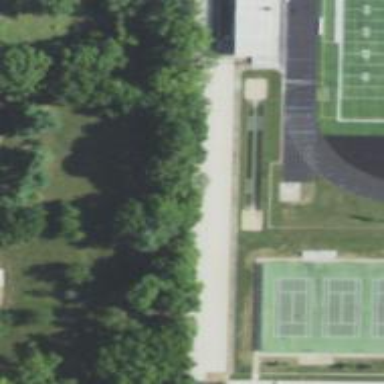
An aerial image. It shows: Athletics track located on leisure land.